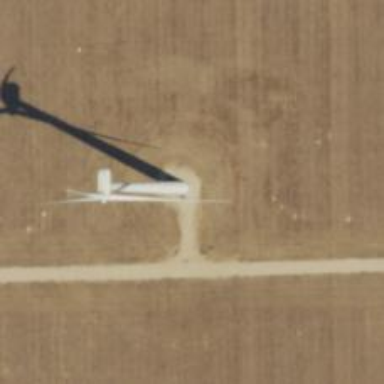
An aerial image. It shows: Wind generator in the form of horizontal axis wind turbine.